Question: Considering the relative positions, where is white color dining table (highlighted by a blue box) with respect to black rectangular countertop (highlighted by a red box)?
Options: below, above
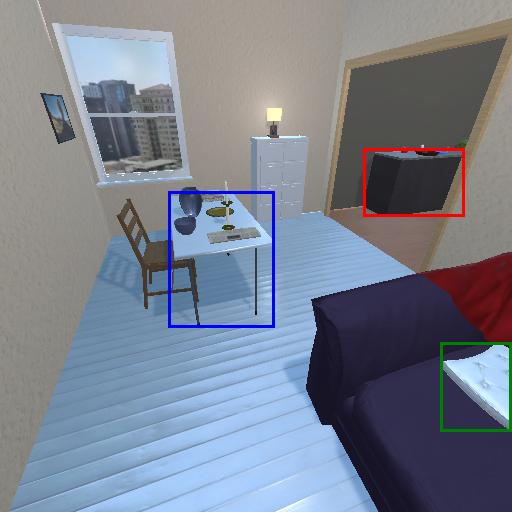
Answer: below